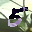
Label: 5